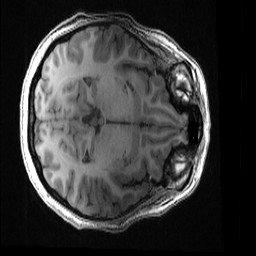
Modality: T1w
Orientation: axial
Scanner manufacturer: ge
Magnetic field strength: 3 T
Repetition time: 0.008164 s
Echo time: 0.003184 s